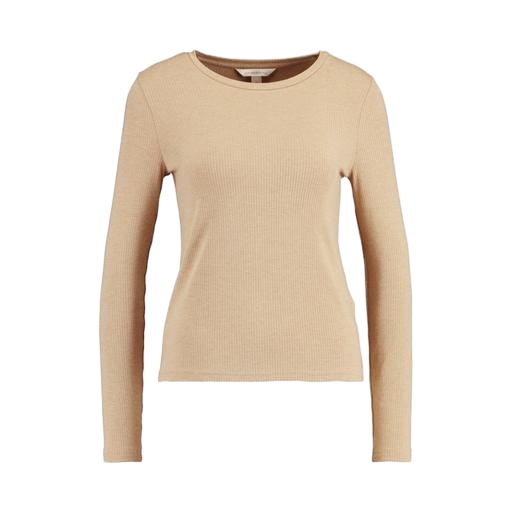
brown women's ribbed long sleeve jersey t-shirt, beige colored long sleeve, long sleeve beige colored shirt, white background